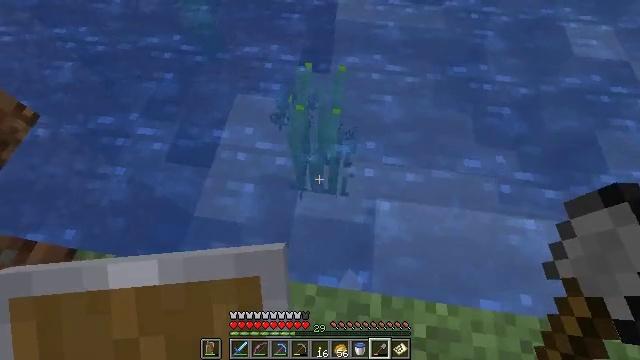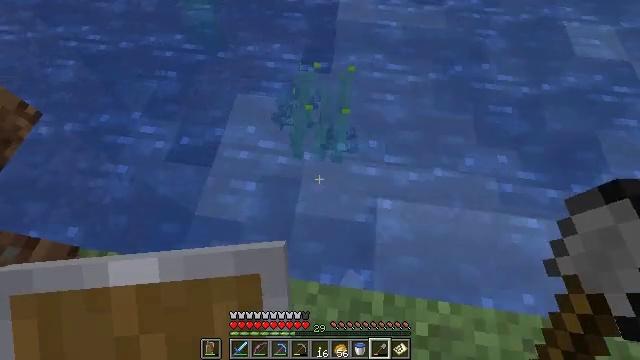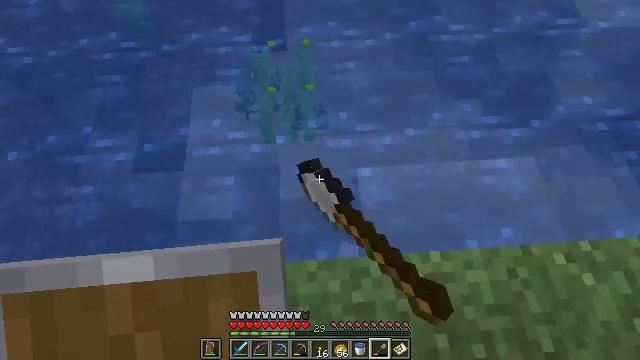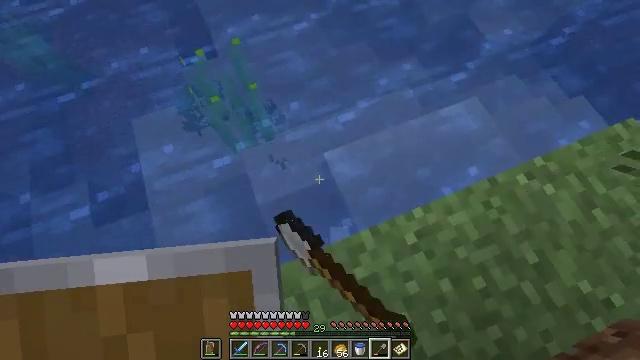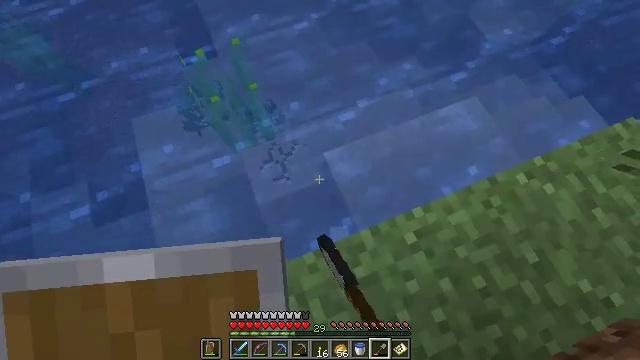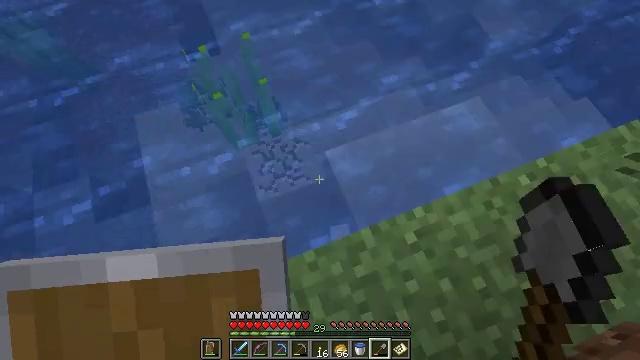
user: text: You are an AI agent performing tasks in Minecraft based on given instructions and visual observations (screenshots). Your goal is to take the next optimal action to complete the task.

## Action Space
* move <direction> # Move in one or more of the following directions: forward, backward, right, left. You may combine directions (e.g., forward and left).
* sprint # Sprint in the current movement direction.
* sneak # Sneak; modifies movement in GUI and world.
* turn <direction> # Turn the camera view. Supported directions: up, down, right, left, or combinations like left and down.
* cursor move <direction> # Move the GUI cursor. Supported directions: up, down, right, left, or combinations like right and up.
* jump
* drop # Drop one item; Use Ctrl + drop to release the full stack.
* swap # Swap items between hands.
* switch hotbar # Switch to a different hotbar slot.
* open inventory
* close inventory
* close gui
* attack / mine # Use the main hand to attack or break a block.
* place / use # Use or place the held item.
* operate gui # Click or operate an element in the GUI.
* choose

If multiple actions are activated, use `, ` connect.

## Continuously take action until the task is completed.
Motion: motion action
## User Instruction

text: Gather tall seagrass in the sea.
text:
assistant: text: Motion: attack / mine
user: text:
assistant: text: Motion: turn right and down, attack / mine
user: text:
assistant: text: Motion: turn right and down, attack / mine
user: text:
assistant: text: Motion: attack / mine
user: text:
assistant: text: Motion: attack / mine
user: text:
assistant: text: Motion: attack / mine